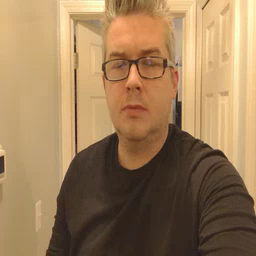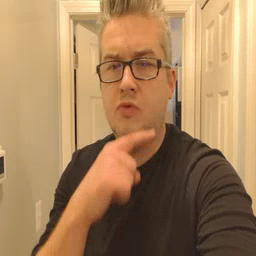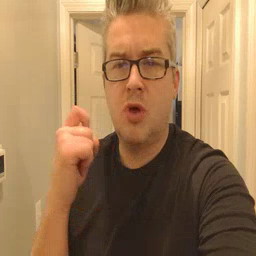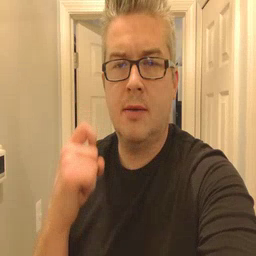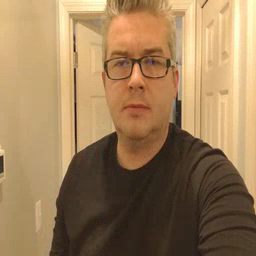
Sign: dry